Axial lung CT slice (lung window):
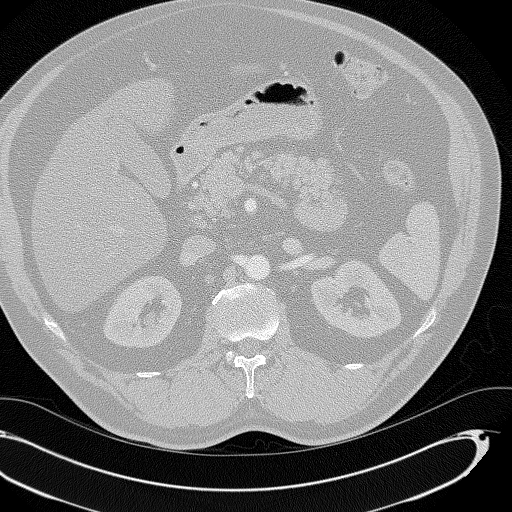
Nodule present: no